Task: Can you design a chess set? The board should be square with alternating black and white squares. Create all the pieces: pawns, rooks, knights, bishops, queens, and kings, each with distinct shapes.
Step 2531:
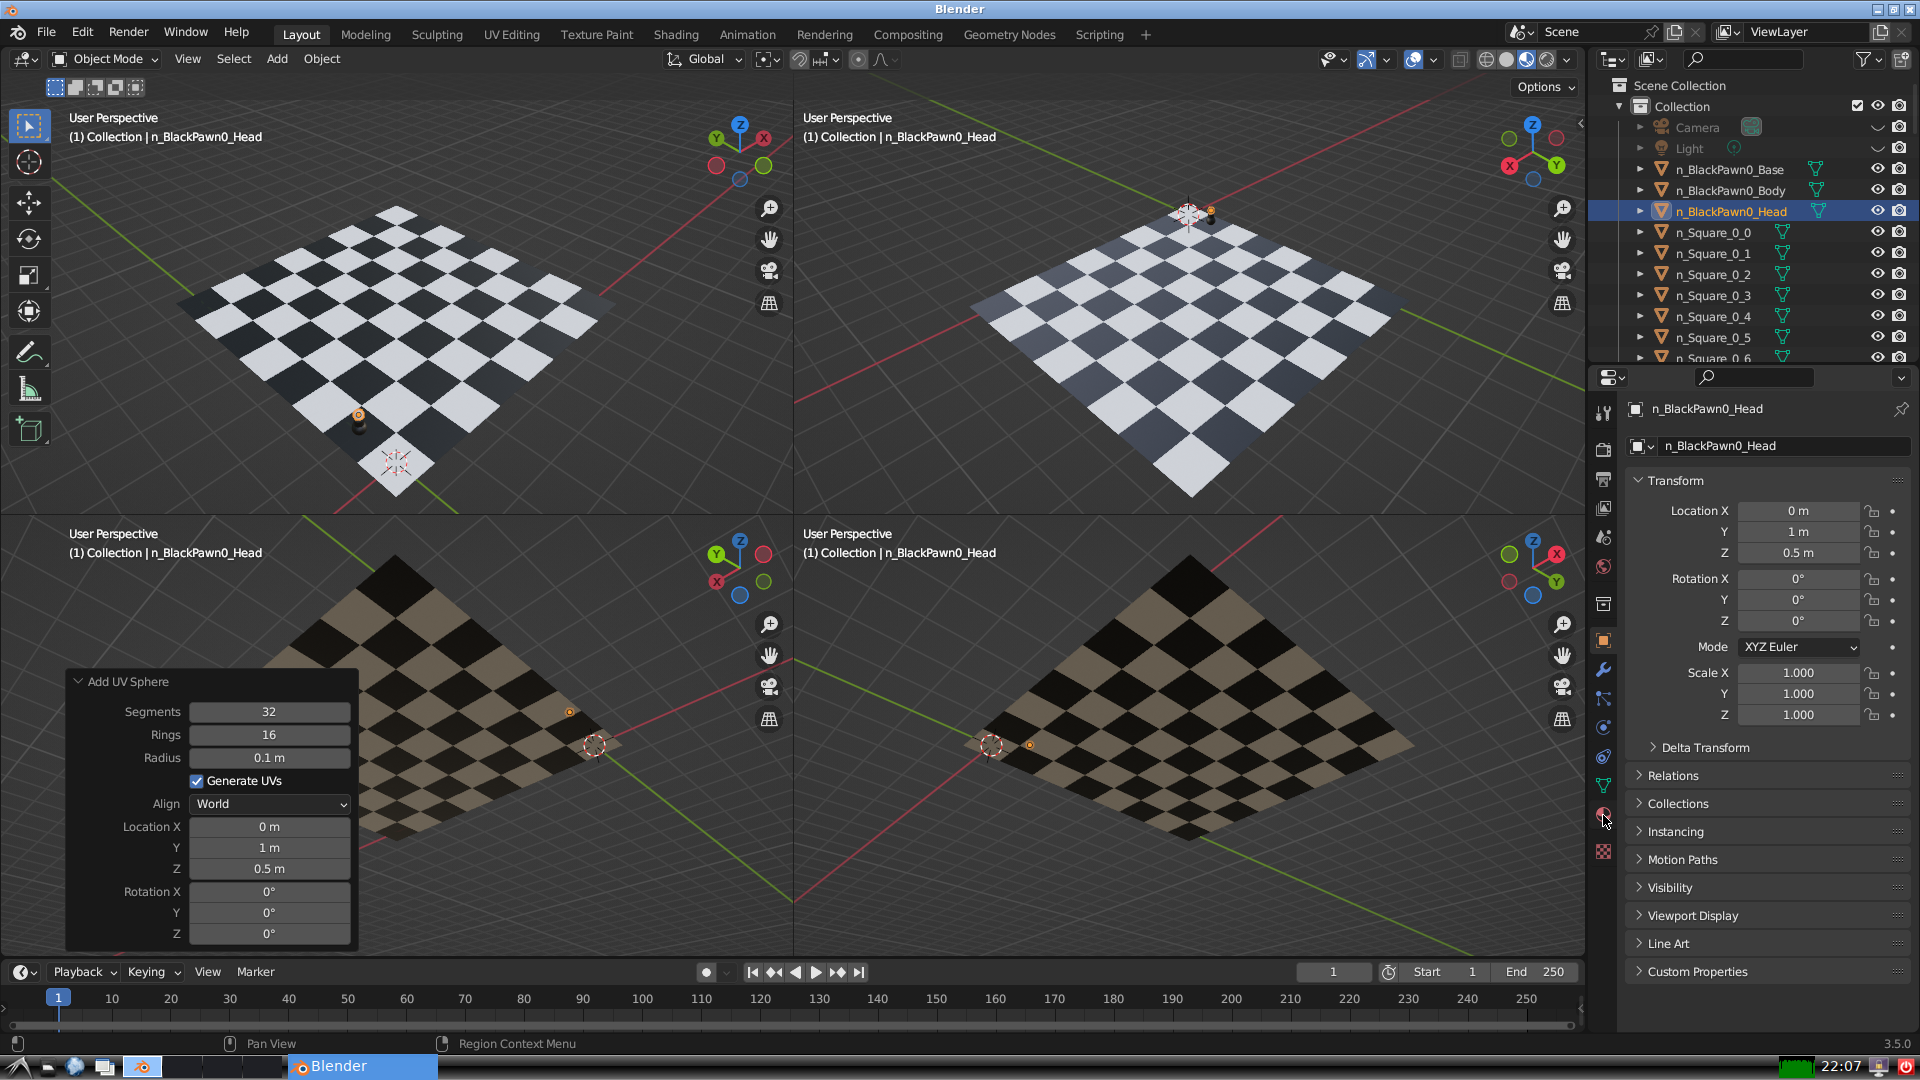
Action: click: no